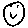
Label: smiley face